Question: Here are the columns and rows of the MySQL tables:

I'm trying to inner join the game.home and game.away with the Team.id, but i'm getting the error: "Error: Class Travel\Bundle\TravelBundle\Entity\Game has no association named home" what am I doing incorrectly?
Here is the desired results I want to achieve, I know how to do it in MySQL, but not Symfony and Doctrine:
'''
select
t1.id as gameid,
t1.season as gameseason,
t1.gametype as gametype,
t2.id as homeid,
t2.name as homename,
t2.abbreviation as homeabbreviation,
t2.type as hometype,
t2.image as homeimage,
t3.id as awayid,
t3.name as awayname,
t3.abbreviation as awayabbreviation,
t3.type as awaytype,
t3.image as awayimage from Game t1
INNER JOIN Team t2 on t1.home = t2.id
INNER JOIN Team t3 on t1.away = t3.id;
'''
Here are my Doctrine entities:
'''
Travel\Bundle\TravelBundle\Entity\Game:
type: entity
OneToOne:
targetEntity: Travel\Bundle\TravelBundle\Entity\Team
JoinColumn:
name: home
referencedColumnName: id
repositoryClass: Travel\Bundle\TravelBundle\Entity\GameRepository
fields:
id:
type: integer
id: true
generator:
strategy: AUTO
home:
type: integer
away:
type: integer
season:
type: string
gametype:
type: integer
username:
type: string
lifecycleCallbacks: { }
'''
'''
Travel\Bundle\TravelBundle\Entity\Team:
type: entity
table: null
repositoryClass: Travel\Bundle\TravelBundle\Entity\TeamRepository
fields:
id:
type: integer
id: true
generator:
strategy: AUTO
name:
type: string
length: 255
abbreviation:
type: string
length: 255
type:
type: string
length: 255
name:
type: string
length: 255
image:
type: string
length: 255
username:
type: string
length: 255
lifecycleCallbacks:
prePersist: [ uploadImage ]
prePersist: [ preUpload ]
preUpdate: [ preUpload ]
postPersist: [ moveImage ]
preRemove: [ removeImage ]
'''
'''
<?php
namespace Travel\Bundle\TravelBundle\Entity;
use Doctrine\ORM\EntityRepository;
/**
* GameRepository
*
* This class was generated by the Doctrine ORM. Add your own custom
* repository methods below.
*/
class GameRepository extends EntityRepository
{
public function allByUsername($username)
{
$query = $this->getEntityManager()
->getRepository('TravelTravelBundle:Game')
->createQueryBuilder('t')
->select('t','g')
->innerJoin('t.home', 'g')
->setParameter('username', $username);
$token = $query->getQuery()->getResult();
return $token;
}
}
?>
'''
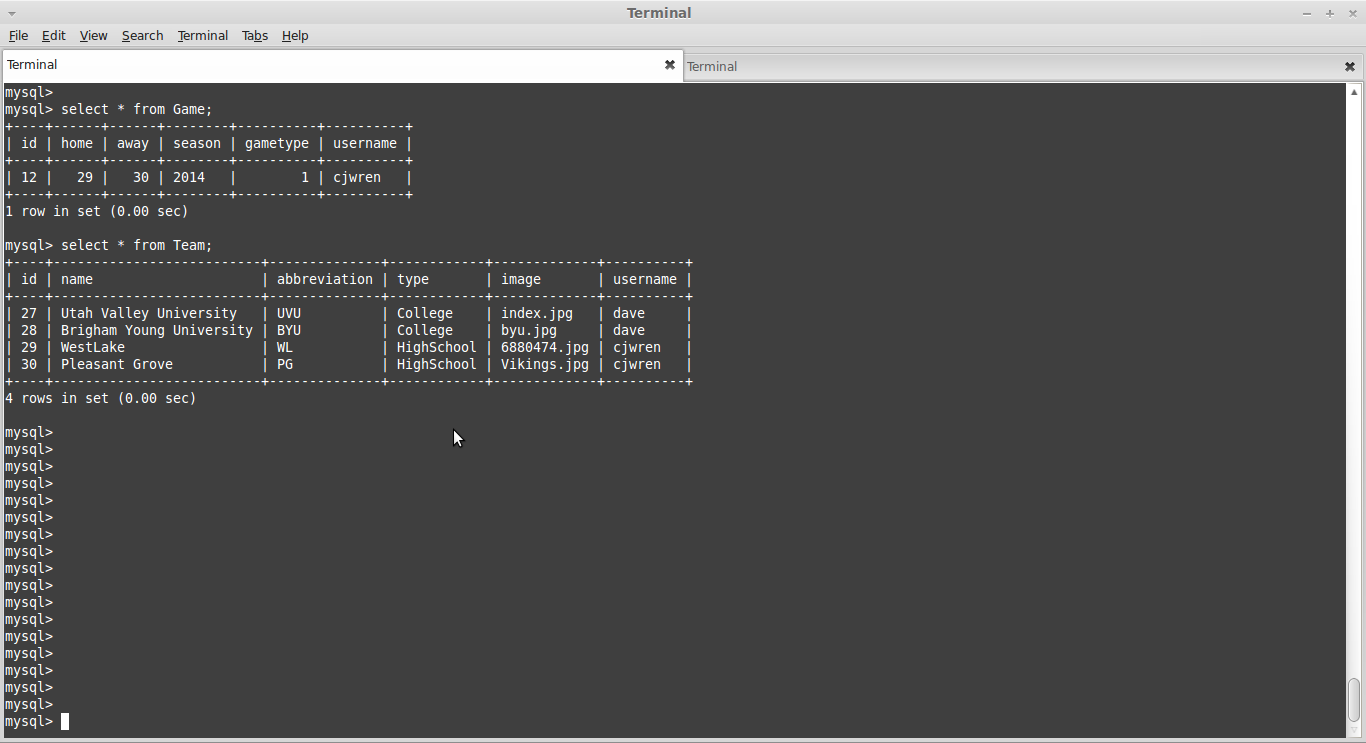
Answer: According to <URL> your mapping should look like:
'''
Travel\Bundle\TravelBundle\Entity\Game:
type: entity
repositoryClass: Travel\Bundle\TravelBundle\Entity\GameRepository
oneToOne:
home:
targetEntity: Travel\Bundle\TravelBundle\Entity\Team
joinColumn:
name: home
referencedColumnName: id
away:
targetEntity: Travel\Bundle\TravelBundle\Entity\Team
joinColumn:
name: away
referencedColumnName: id
'''